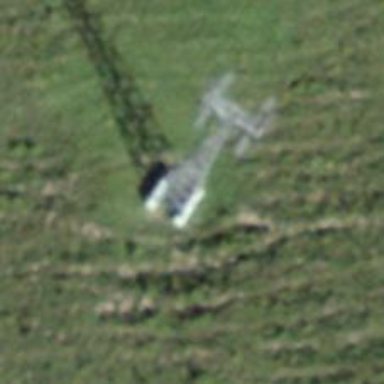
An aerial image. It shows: Pylon used for aerialway.